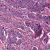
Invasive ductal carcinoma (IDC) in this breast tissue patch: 1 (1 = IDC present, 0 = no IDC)